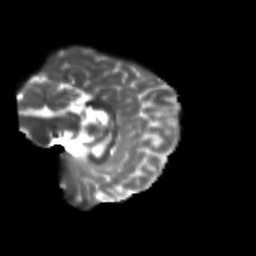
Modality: T2w
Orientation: sagittal
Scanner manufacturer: siemens
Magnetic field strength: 3 T
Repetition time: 9.2 s
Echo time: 0.084 s